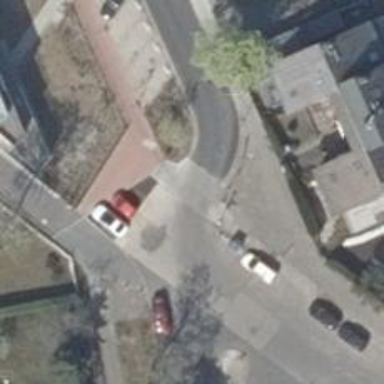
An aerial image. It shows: Unmarked crossing on the road.